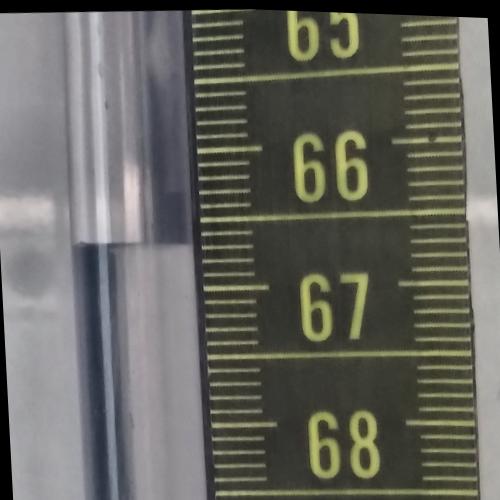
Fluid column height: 66.7 cm